Interaction volume radius: 5 \u00c5
Interaction volume height: 20 \u00c5
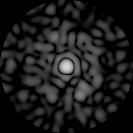
Disorder parameter: 0.8712